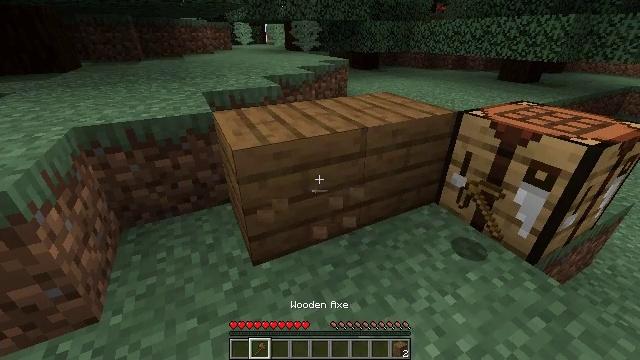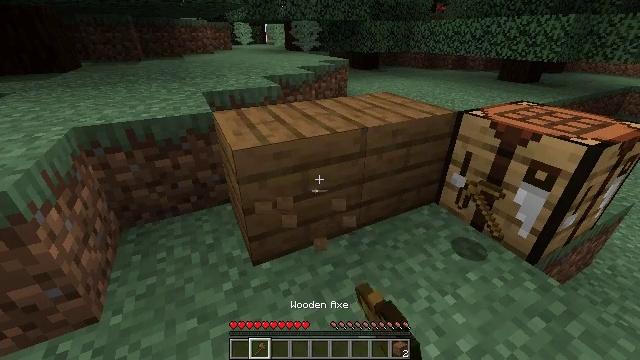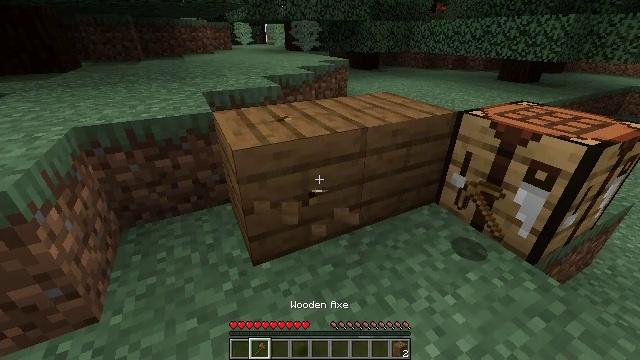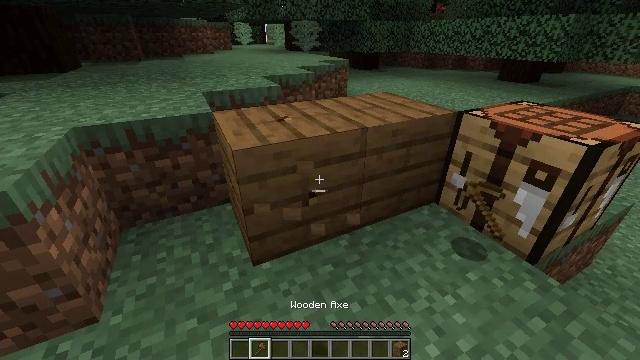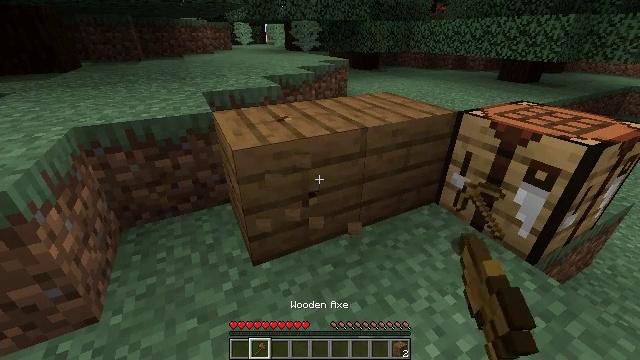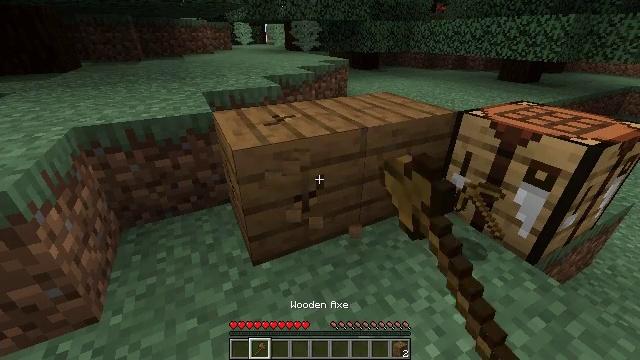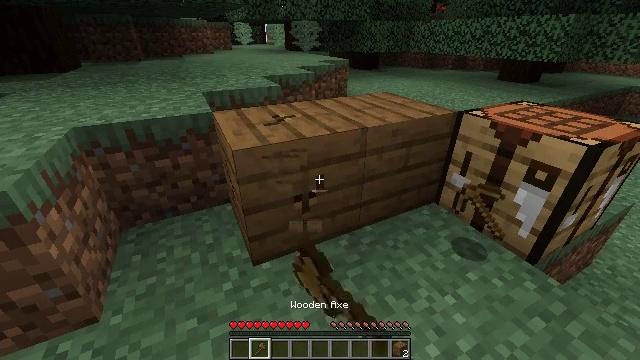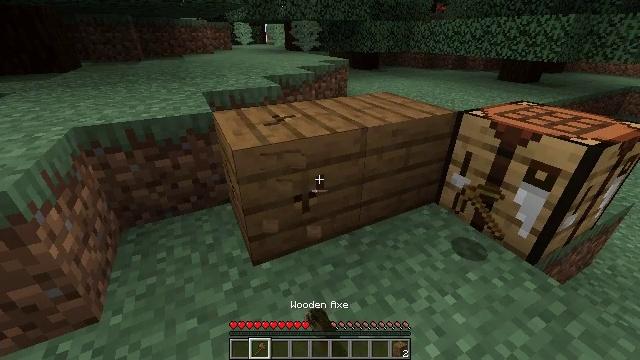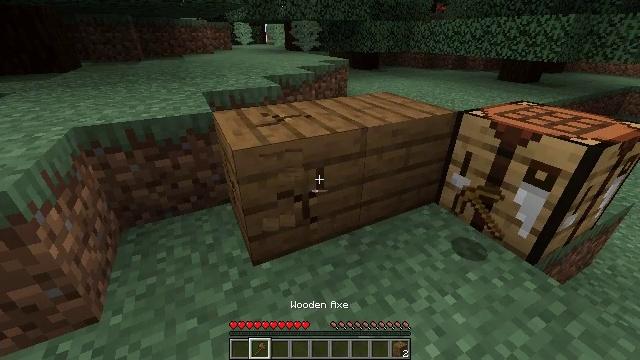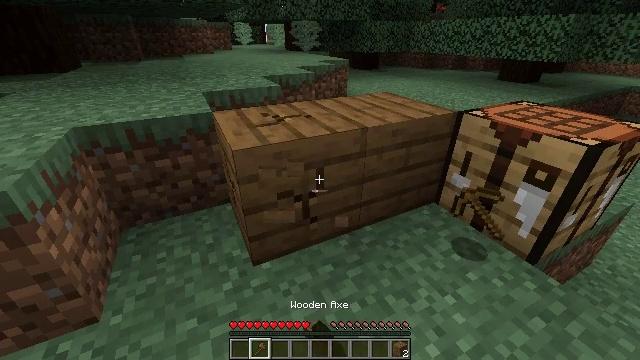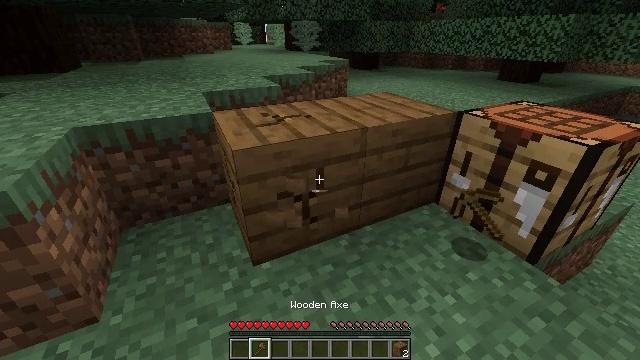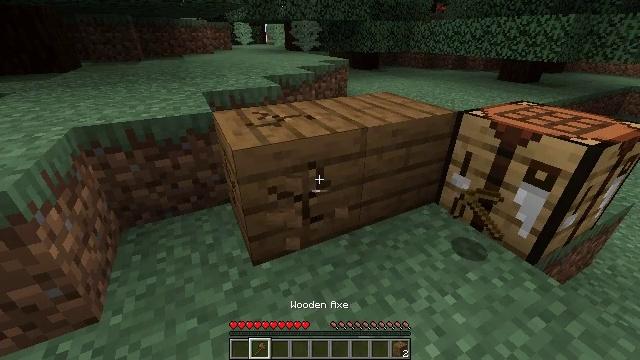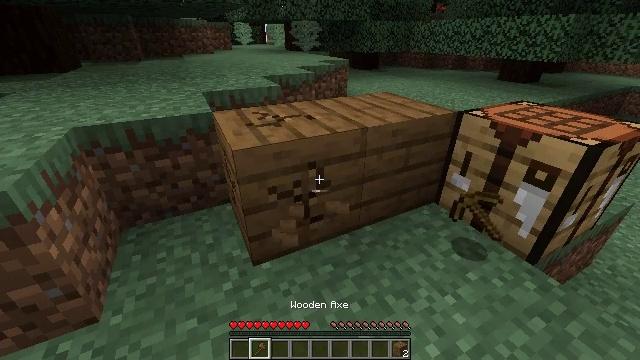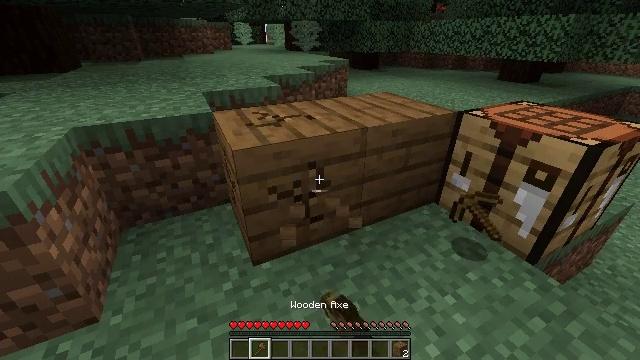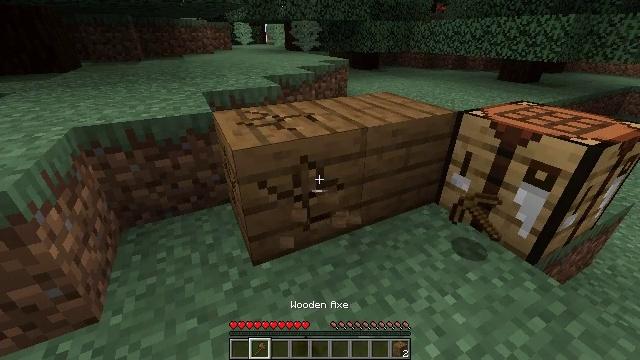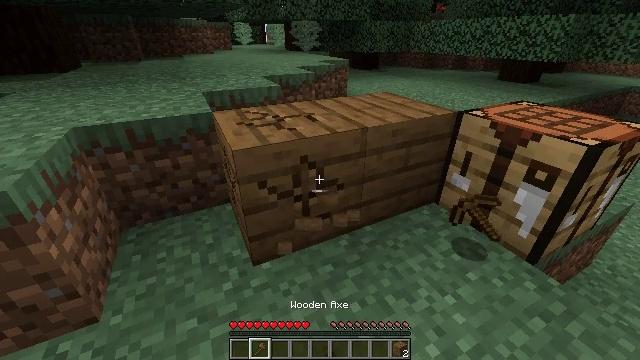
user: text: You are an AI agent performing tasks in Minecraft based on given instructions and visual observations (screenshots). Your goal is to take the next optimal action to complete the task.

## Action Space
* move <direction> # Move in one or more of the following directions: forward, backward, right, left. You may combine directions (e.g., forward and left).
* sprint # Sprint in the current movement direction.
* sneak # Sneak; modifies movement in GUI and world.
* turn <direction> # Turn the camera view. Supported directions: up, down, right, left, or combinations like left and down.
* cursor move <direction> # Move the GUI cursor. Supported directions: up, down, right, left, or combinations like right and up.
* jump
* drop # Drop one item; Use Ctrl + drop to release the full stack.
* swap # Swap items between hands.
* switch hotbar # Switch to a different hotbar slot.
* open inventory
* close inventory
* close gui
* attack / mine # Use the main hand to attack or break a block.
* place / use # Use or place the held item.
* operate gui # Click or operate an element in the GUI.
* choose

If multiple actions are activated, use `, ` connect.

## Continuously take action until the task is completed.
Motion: motion action
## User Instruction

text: Collect spruce planks from an old building.
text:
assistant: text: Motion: attack / mine, switch to hotbar 2
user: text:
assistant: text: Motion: attack / mine
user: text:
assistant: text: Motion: attack / mine
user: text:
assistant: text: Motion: attack / mine
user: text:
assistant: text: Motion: attack / mine
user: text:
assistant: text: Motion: attack / mine
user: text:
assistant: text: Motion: attack / mine
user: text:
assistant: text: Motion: attack / mine
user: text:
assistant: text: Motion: attack / mine
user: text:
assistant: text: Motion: attack / mine
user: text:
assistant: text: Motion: attack / mine
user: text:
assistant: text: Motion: attack / mine
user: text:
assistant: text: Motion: attack / mine
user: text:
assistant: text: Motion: attack / mine
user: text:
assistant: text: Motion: attack / mine
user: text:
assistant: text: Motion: attack / mine
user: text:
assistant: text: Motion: attack / mine
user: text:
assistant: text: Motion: attack / mine
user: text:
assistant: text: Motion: attack / mine
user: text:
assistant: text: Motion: attack / mine
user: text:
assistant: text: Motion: attack / mine
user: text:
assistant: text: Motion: attack / mine
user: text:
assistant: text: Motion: attack / mine
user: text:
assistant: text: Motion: attack / mine
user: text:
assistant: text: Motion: attack / mine
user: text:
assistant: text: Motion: attack / mine
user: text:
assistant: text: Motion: attack / mine
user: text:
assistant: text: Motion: attack / mine
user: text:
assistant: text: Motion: attack / mine
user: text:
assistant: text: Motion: attack / mine